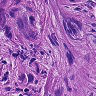
Metastatic tissue present: yes